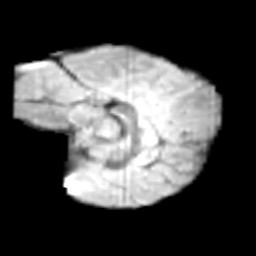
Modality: T2w
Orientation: sagittal
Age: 9
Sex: female
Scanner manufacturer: siemens
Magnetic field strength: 3 T
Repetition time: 3.8 s
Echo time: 0.07 s